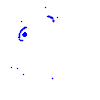
Particle: kaon